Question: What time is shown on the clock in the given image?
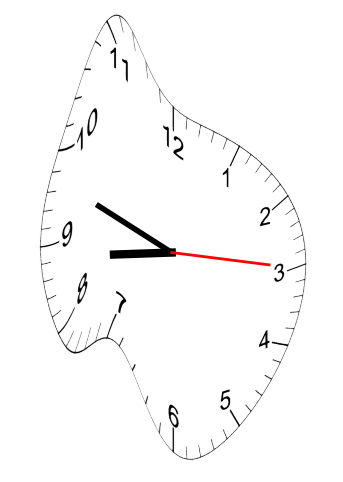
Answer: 08:48:15